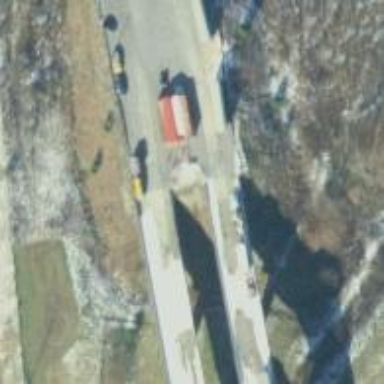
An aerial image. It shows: Bridge on expressway.